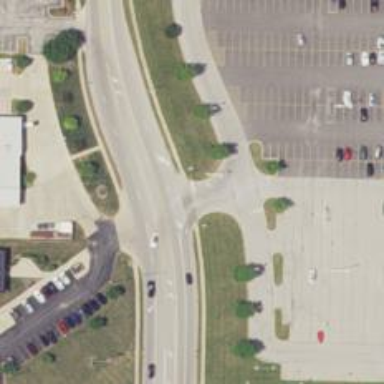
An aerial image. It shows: Solid stop line on the road.